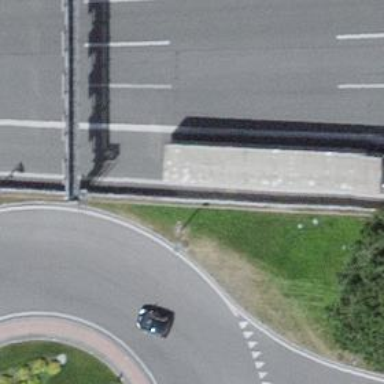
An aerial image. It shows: Asphalt motorway link.